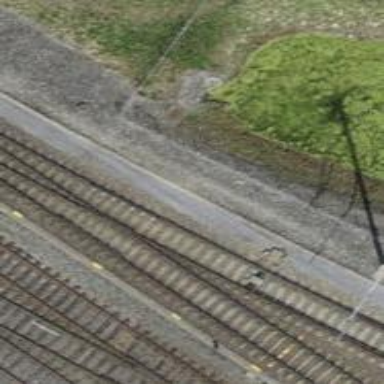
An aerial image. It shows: Railway switch.